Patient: sex M, age 66
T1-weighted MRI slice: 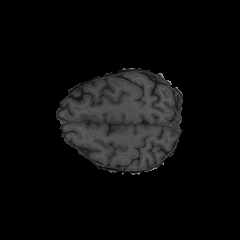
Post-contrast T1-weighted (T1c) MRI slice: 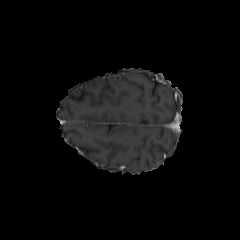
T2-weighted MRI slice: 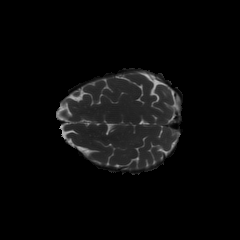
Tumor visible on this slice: no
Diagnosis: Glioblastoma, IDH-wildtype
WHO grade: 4